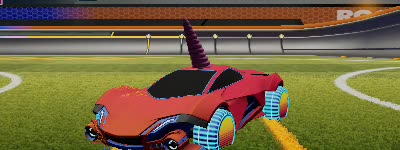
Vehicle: werewolf